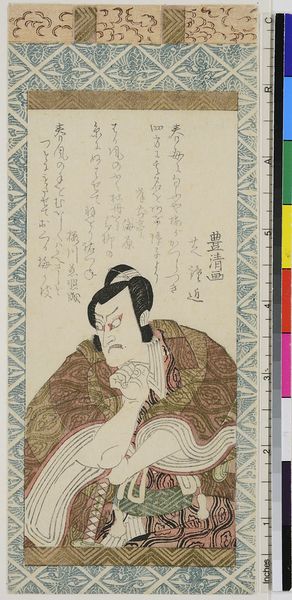
Künstler: Utagawa Toyokiyo
Standort: Hamburg
Institution: Museum für Kunst und Gewerbe Hamburg
Schlagwörter: blau, kopf, mann, braun, mund, nase, schwarz, blick, ornament, augen, gesicht, rahmen, ärmel, hände, gewand, haare, kinn, holzschnitt, japan, schrift, ornamente, japanisch, druckgraphik, druckgrafik, buchstaben, faust, zeit, schauspieler, farbholzschnitt, schauspielerin, alphabet, kabuki, edo, reproduktionen, schwarz#, druckerzeugnisse, blindprägedruck, blinddruck